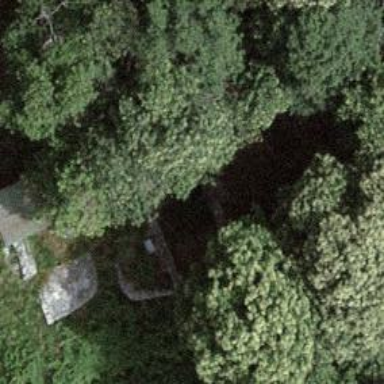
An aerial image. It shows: Historic building in ruins.